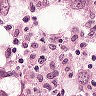
Metastatic tissue present: yes